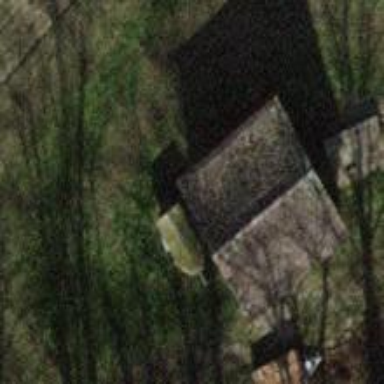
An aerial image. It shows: Shed.